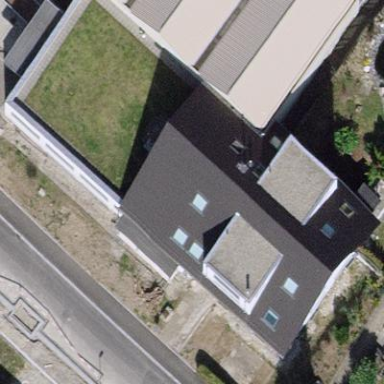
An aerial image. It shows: Industrial building.